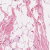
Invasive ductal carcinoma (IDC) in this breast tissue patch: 0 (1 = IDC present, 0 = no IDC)